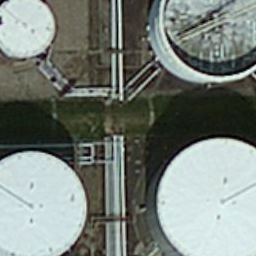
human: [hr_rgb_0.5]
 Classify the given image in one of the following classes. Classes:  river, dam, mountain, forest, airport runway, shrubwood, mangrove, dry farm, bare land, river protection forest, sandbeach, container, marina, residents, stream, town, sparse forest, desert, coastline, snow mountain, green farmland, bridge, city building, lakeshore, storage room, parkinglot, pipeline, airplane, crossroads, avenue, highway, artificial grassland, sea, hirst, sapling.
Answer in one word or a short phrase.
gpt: storage room